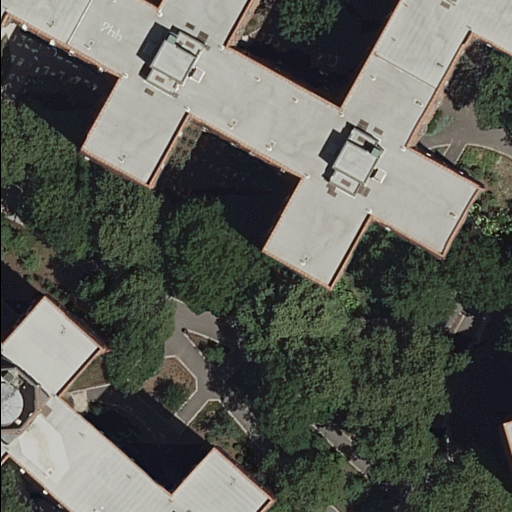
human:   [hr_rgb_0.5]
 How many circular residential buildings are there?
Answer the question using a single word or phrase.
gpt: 0

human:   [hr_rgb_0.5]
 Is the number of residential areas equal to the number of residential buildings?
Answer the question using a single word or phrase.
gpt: no

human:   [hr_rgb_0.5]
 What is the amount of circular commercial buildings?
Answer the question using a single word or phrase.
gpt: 0

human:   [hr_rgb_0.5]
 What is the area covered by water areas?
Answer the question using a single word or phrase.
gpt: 0m2

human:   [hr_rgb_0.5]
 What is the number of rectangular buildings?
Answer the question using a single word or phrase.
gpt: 1

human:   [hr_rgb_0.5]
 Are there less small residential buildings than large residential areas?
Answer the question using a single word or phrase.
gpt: yes

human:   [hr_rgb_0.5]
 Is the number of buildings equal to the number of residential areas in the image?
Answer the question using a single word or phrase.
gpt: no

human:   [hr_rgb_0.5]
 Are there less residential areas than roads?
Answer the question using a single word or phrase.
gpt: yes

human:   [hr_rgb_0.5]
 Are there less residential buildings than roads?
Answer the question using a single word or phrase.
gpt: no

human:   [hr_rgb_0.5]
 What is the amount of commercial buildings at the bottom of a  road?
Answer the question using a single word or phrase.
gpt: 0

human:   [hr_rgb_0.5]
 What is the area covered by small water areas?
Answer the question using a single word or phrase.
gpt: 0m2

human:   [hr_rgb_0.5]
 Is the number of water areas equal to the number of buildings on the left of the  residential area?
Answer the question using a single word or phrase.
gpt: no

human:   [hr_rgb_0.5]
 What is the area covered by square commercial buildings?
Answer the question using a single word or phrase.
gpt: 0m2

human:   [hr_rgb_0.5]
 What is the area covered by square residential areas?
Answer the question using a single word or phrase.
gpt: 0m2

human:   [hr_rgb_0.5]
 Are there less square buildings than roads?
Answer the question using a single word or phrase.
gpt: yes

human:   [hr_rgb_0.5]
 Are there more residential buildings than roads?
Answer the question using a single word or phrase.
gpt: yes

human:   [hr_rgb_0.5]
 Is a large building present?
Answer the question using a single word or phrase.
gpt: yes

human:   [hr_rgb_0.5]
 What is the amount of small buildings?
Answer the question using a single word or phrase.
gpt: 0

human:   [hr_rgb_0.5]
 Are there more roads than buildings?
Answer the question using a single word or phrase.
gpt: no

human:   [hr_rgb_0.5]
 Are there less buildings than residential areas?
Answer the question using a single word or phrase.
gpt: no

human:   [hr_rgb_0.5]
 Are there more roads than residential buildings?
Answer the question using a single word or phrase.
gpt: no

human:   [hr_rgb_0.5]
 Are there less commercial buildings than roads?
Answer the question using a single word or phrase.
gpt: yes

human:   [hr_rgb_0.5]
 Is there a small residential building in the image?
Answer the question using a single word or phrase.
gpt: no

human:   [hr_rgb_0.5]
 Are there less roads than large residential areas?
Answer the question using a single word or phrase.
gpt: no

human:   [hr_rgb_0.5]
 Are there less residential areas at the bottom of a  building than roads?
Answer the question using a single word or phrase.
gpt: yes

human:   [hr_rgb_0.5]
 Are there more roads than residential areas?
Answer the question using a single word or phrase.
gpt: yes

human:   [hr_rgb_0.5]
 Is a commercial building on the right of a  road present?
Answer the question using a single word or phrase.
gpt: no

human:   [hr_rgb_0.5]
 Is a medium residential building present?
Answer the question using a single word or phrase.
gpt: yes

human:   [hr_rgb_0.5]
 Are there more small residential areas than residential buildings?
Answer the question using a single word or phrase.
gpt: no

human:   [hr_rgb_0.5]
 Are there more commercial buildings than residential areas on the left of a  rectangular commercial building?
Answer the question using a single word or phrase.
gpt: no

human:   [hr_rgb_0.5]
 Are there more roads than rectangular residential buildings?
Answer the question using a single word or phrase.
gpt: yes

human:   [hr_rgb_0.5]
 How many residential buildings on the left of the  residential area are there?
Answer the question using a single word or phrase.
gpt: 3

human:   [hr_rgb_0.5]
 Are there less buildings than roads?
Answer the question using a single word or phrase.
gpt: no

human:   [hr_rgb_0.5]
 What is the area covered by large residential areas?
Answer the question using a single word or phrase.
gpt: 10614m2

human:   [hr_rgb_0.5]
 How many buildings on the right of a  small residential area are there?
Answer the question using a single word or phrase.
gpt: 0

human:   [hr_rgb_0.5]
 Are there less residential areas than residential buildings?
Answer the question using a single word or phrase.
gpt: yes